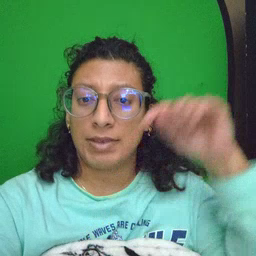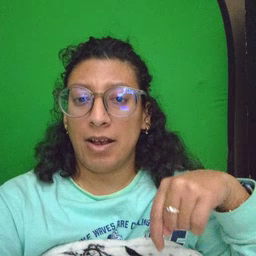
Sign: down